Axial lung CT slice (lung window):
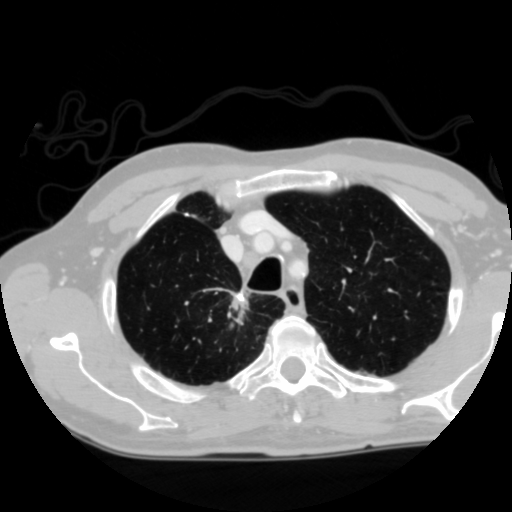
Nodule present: no